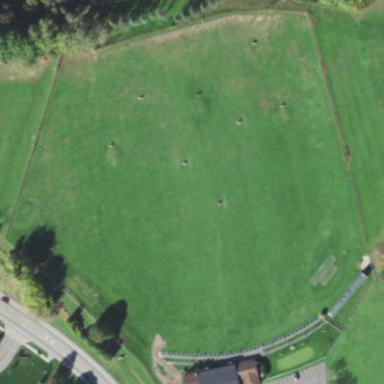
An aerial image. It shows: Grassy area designated for driving range golf.